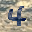
Label: 4